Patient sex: F
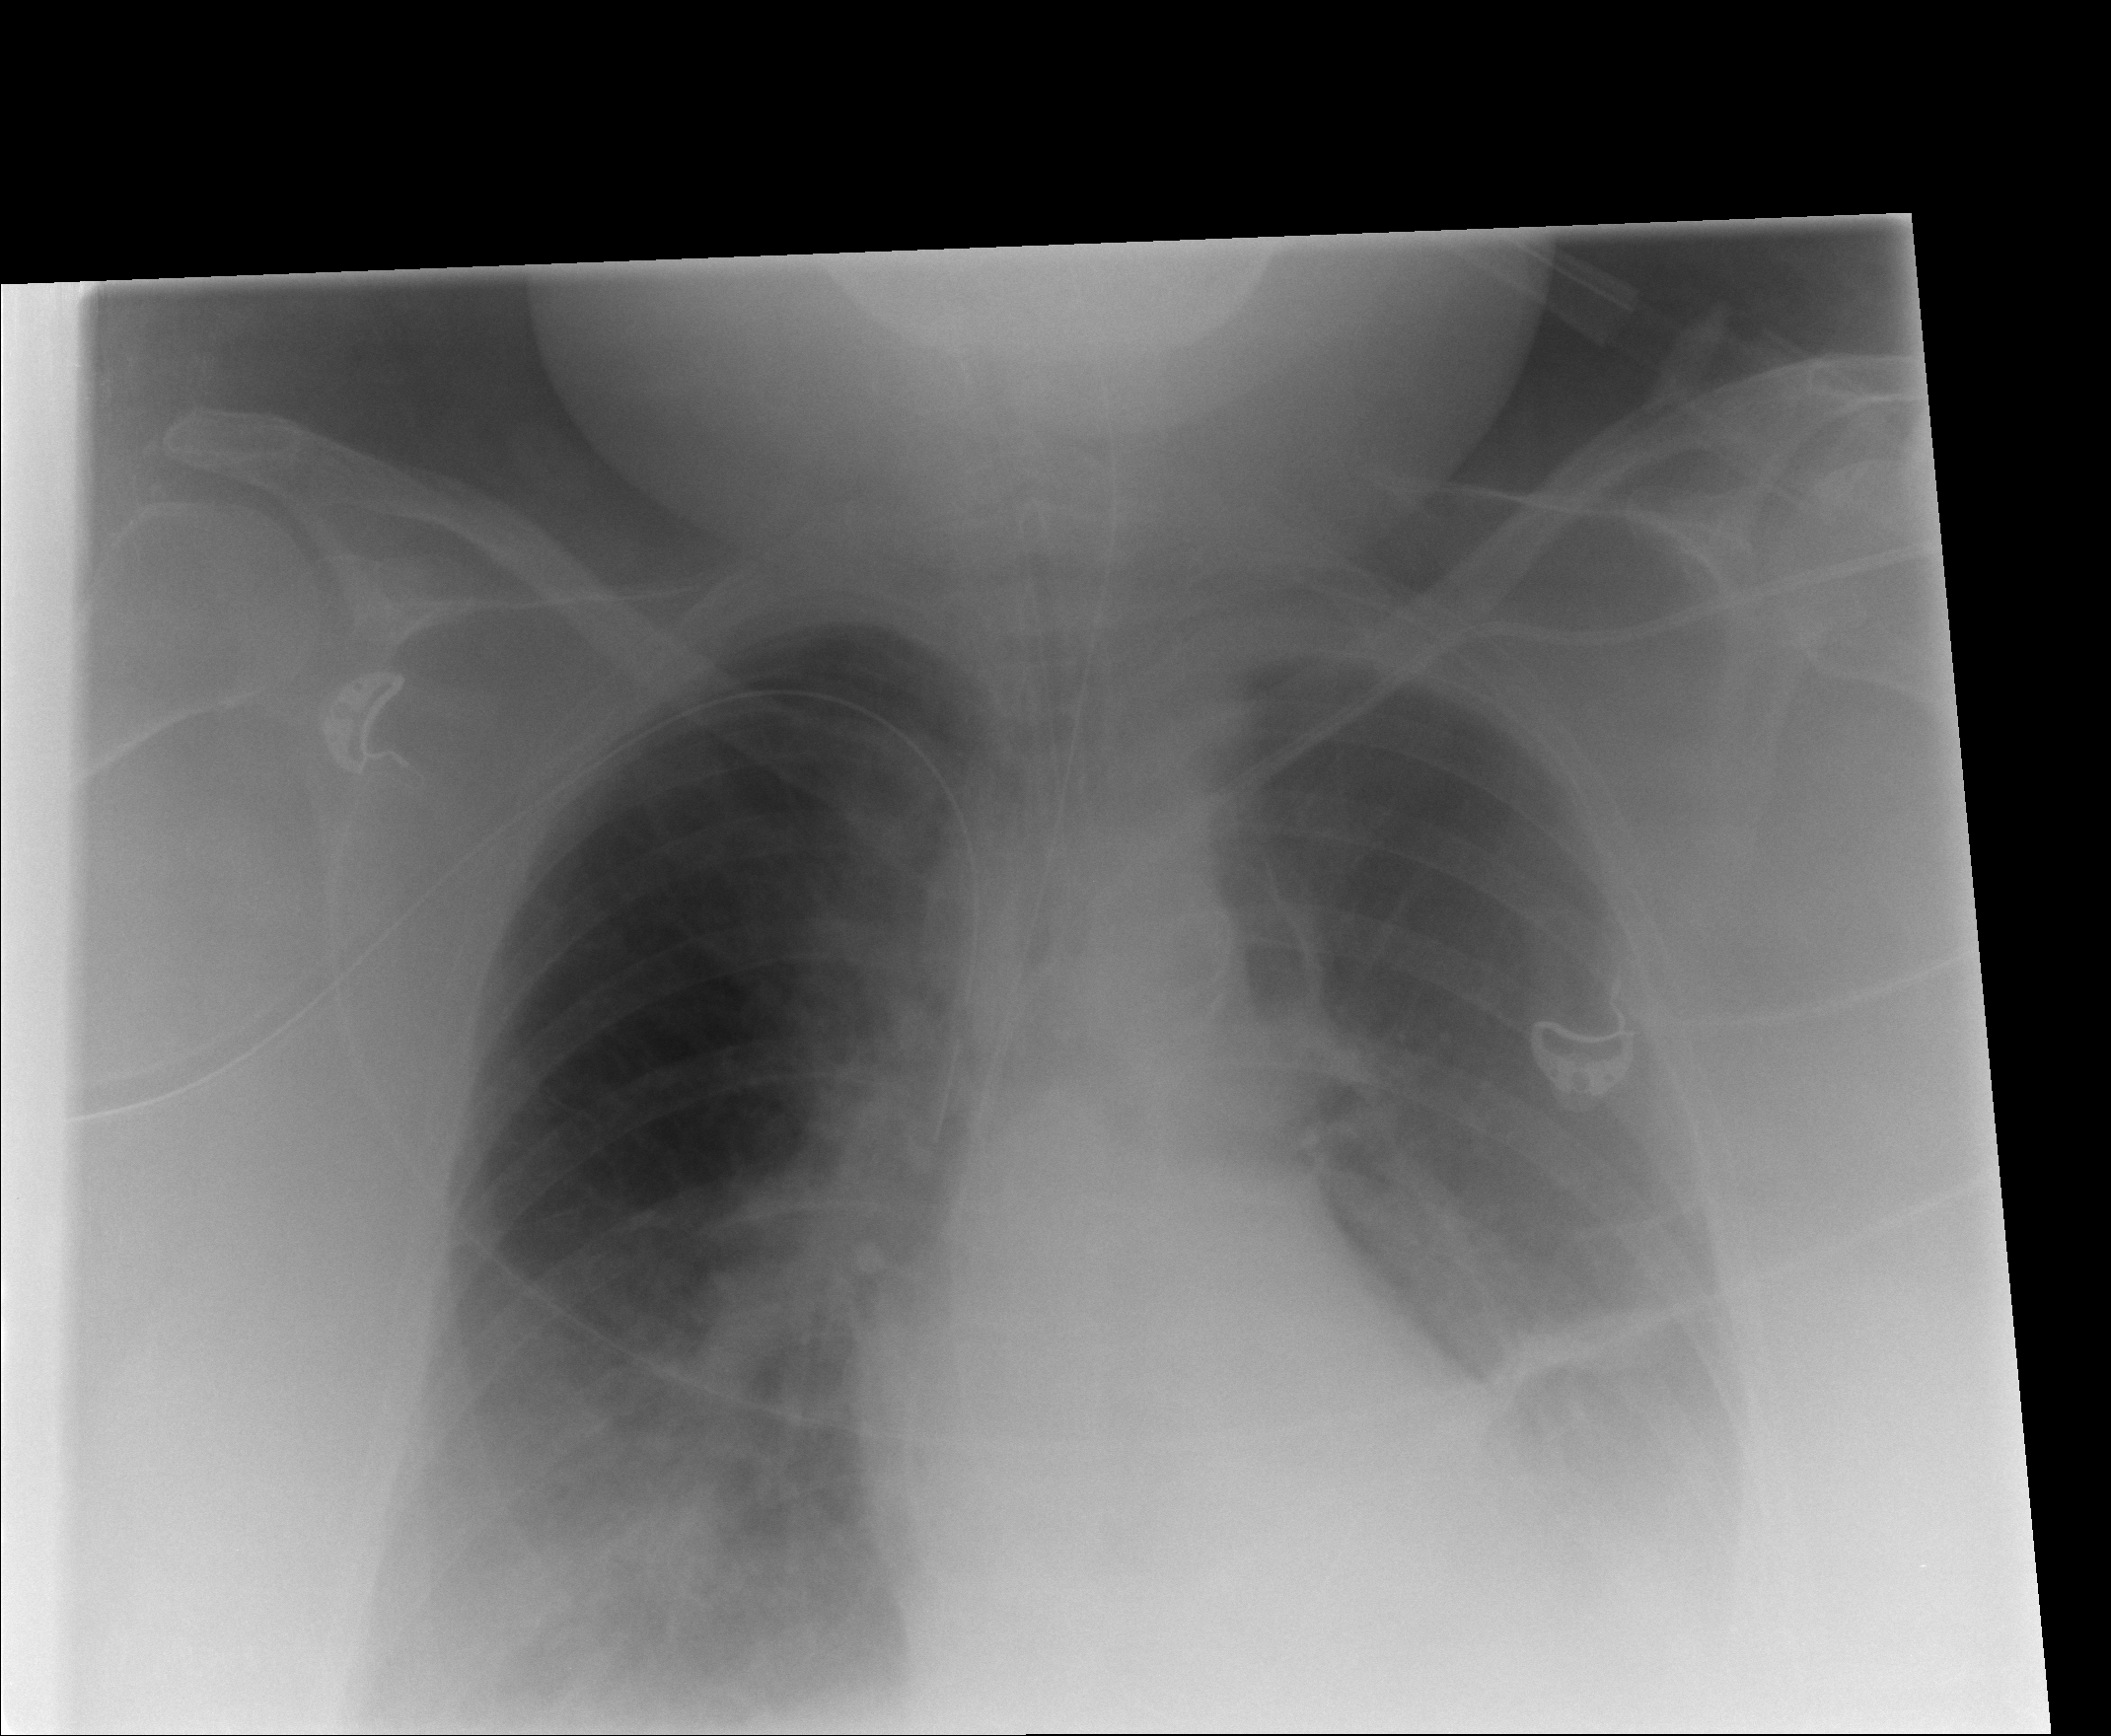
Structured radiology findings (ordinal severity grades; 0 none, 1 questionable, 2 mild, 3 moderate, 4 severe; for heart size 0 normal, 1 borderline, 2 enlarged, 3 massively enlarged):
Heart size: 2
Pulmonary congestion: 2
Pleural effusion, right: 3
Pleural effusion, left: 3
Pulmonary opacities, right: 0
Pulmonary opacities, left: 0
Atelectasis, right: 2
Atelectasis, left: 2